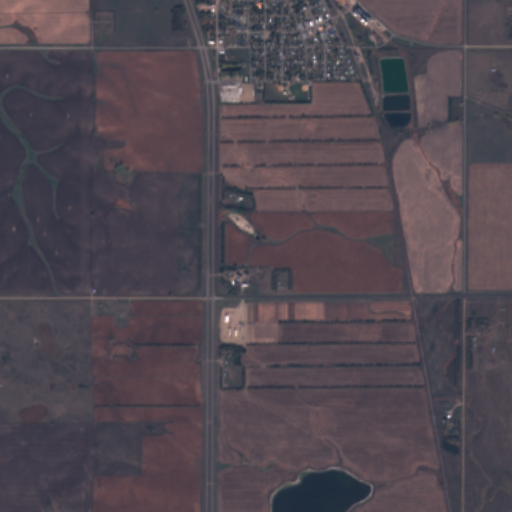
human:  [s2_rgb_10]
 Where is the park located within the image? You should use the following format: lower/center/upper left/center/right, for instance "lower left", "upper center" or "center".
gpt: The park is located in the upper left of the image.
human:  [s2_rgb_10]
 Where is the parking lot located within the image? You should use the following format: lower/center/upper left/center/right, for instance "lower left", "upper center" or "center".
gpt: The parking lot is located in the upper center of the image.
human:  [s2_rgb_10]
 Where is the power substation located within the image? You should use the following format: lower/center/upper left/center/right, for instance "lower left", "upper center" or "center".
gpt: The power substation is located in the upper center of the image.
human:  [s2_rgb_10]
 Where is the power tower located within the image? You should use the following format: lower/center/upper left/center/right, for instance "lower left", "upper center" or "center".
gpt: The power tower is located in the lower left of the image.
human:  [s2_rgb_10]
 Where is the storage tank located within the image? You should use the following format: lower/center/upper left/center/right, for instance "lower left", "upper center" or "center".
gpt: The storage tank is located in the center of the image.
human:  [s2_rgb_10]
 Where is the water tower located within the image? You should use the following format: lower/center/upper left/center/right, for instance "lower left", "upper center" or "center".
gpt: The water tower is located in the center left of the image.
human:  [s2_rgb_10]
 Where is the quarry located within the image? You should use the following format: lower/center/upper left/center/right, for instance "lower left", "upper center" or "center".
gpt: There is no quarry in the image.